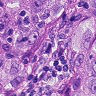
Metastatic tissue present: yes